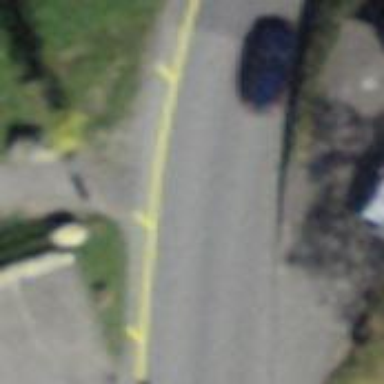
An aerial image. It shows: Bus stop with platform for public transport.